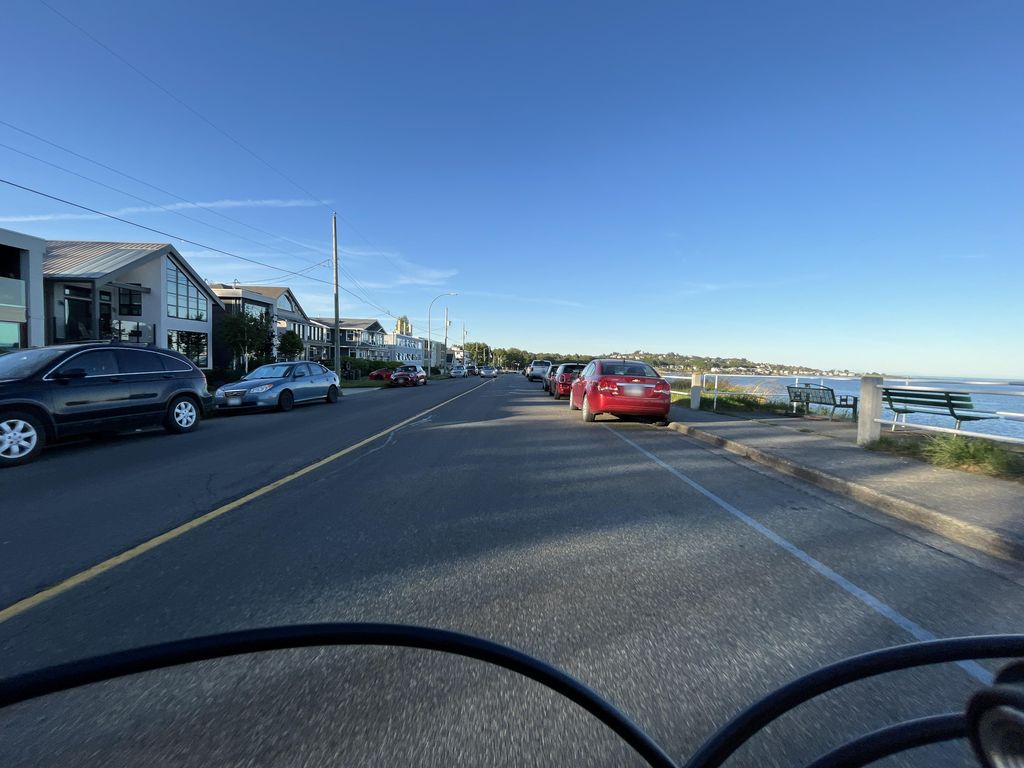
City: victoria